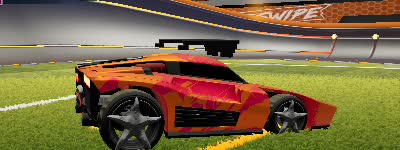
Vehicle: breakout